Question: Using 'UITableView' and found that 'cells' are not dequeuing properly.I have created prototype cells using 'storyboard',and have 'UIlabel' over cell.
'''
- (UITableViewCell *)tableView:(UITableView *)tableView cellForRowAtIndexPath:(NSIndexPath *)indexPath
{
static NSString *CellIdentifier = @"cell";
UITableViewCell *cell=[tableView dequeueReusableCellWithIdentifier:CellIdentifier];
if (cell==nil) {
cell=[[UITableViewCell alloc] initWithStyle:UITableViewCellStyleDefault reuseIdentifier:CellIdentifier];
}
UILabel*textLabel = (UILabel*)[cell viewWithTag:11];
textLabel.font=[UIFont fontWithName:@"MyUnderwood" size:16];
textLabel.text = [_tableLabelArray objectAtIndex:indexPath.row];
return cell;
}
'''
Here is the image of 'UITableView' which i am getting when i scroll the 'TableView'

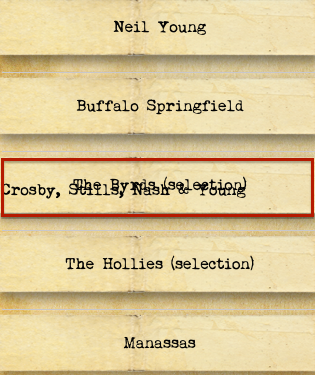
Answer: This could simply be a minor mistake. Try using a different tag value, or verify the values being used in the prototype cell.